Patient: sex M, age 57
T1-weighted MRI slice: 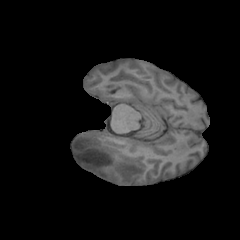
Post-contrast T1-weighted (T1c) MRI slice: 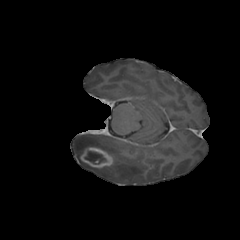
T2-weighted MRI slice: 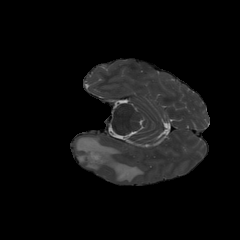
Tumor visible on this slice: yes
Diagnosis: Glioblastoma, IDH-wildtype
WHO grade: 4